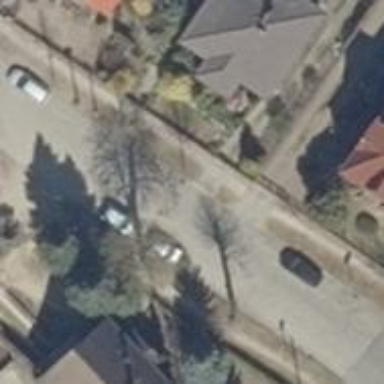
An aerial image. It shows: Residential road with sidewalks on both sides. The surface of the sidewalks is dirt.